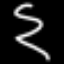
Label: squiggle